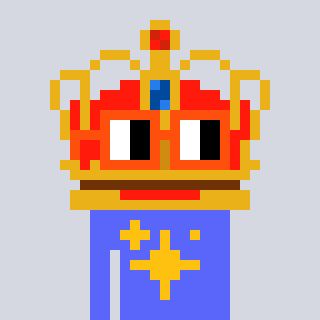
a pixel art character with square orange glasses, a crown-shaped head and a purple-colored body on a cool background